Interaction volume radius: 5 \u00c5
Interaction volume height: 40 \u00c5
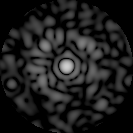
Disorder parameter: 0.7886